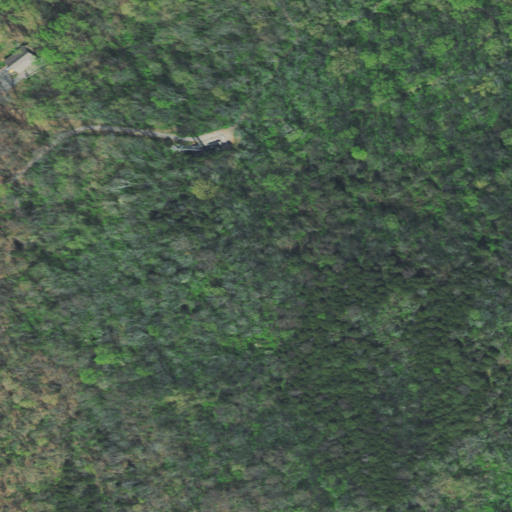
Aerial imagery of mountain in Tennessee named Rocky Hill containing deciduous forest, evergreen forest, and mixed forest